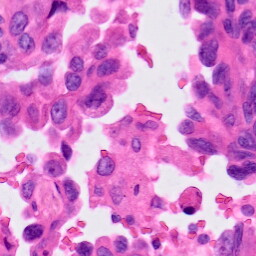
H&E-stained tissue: Lung